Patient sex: F
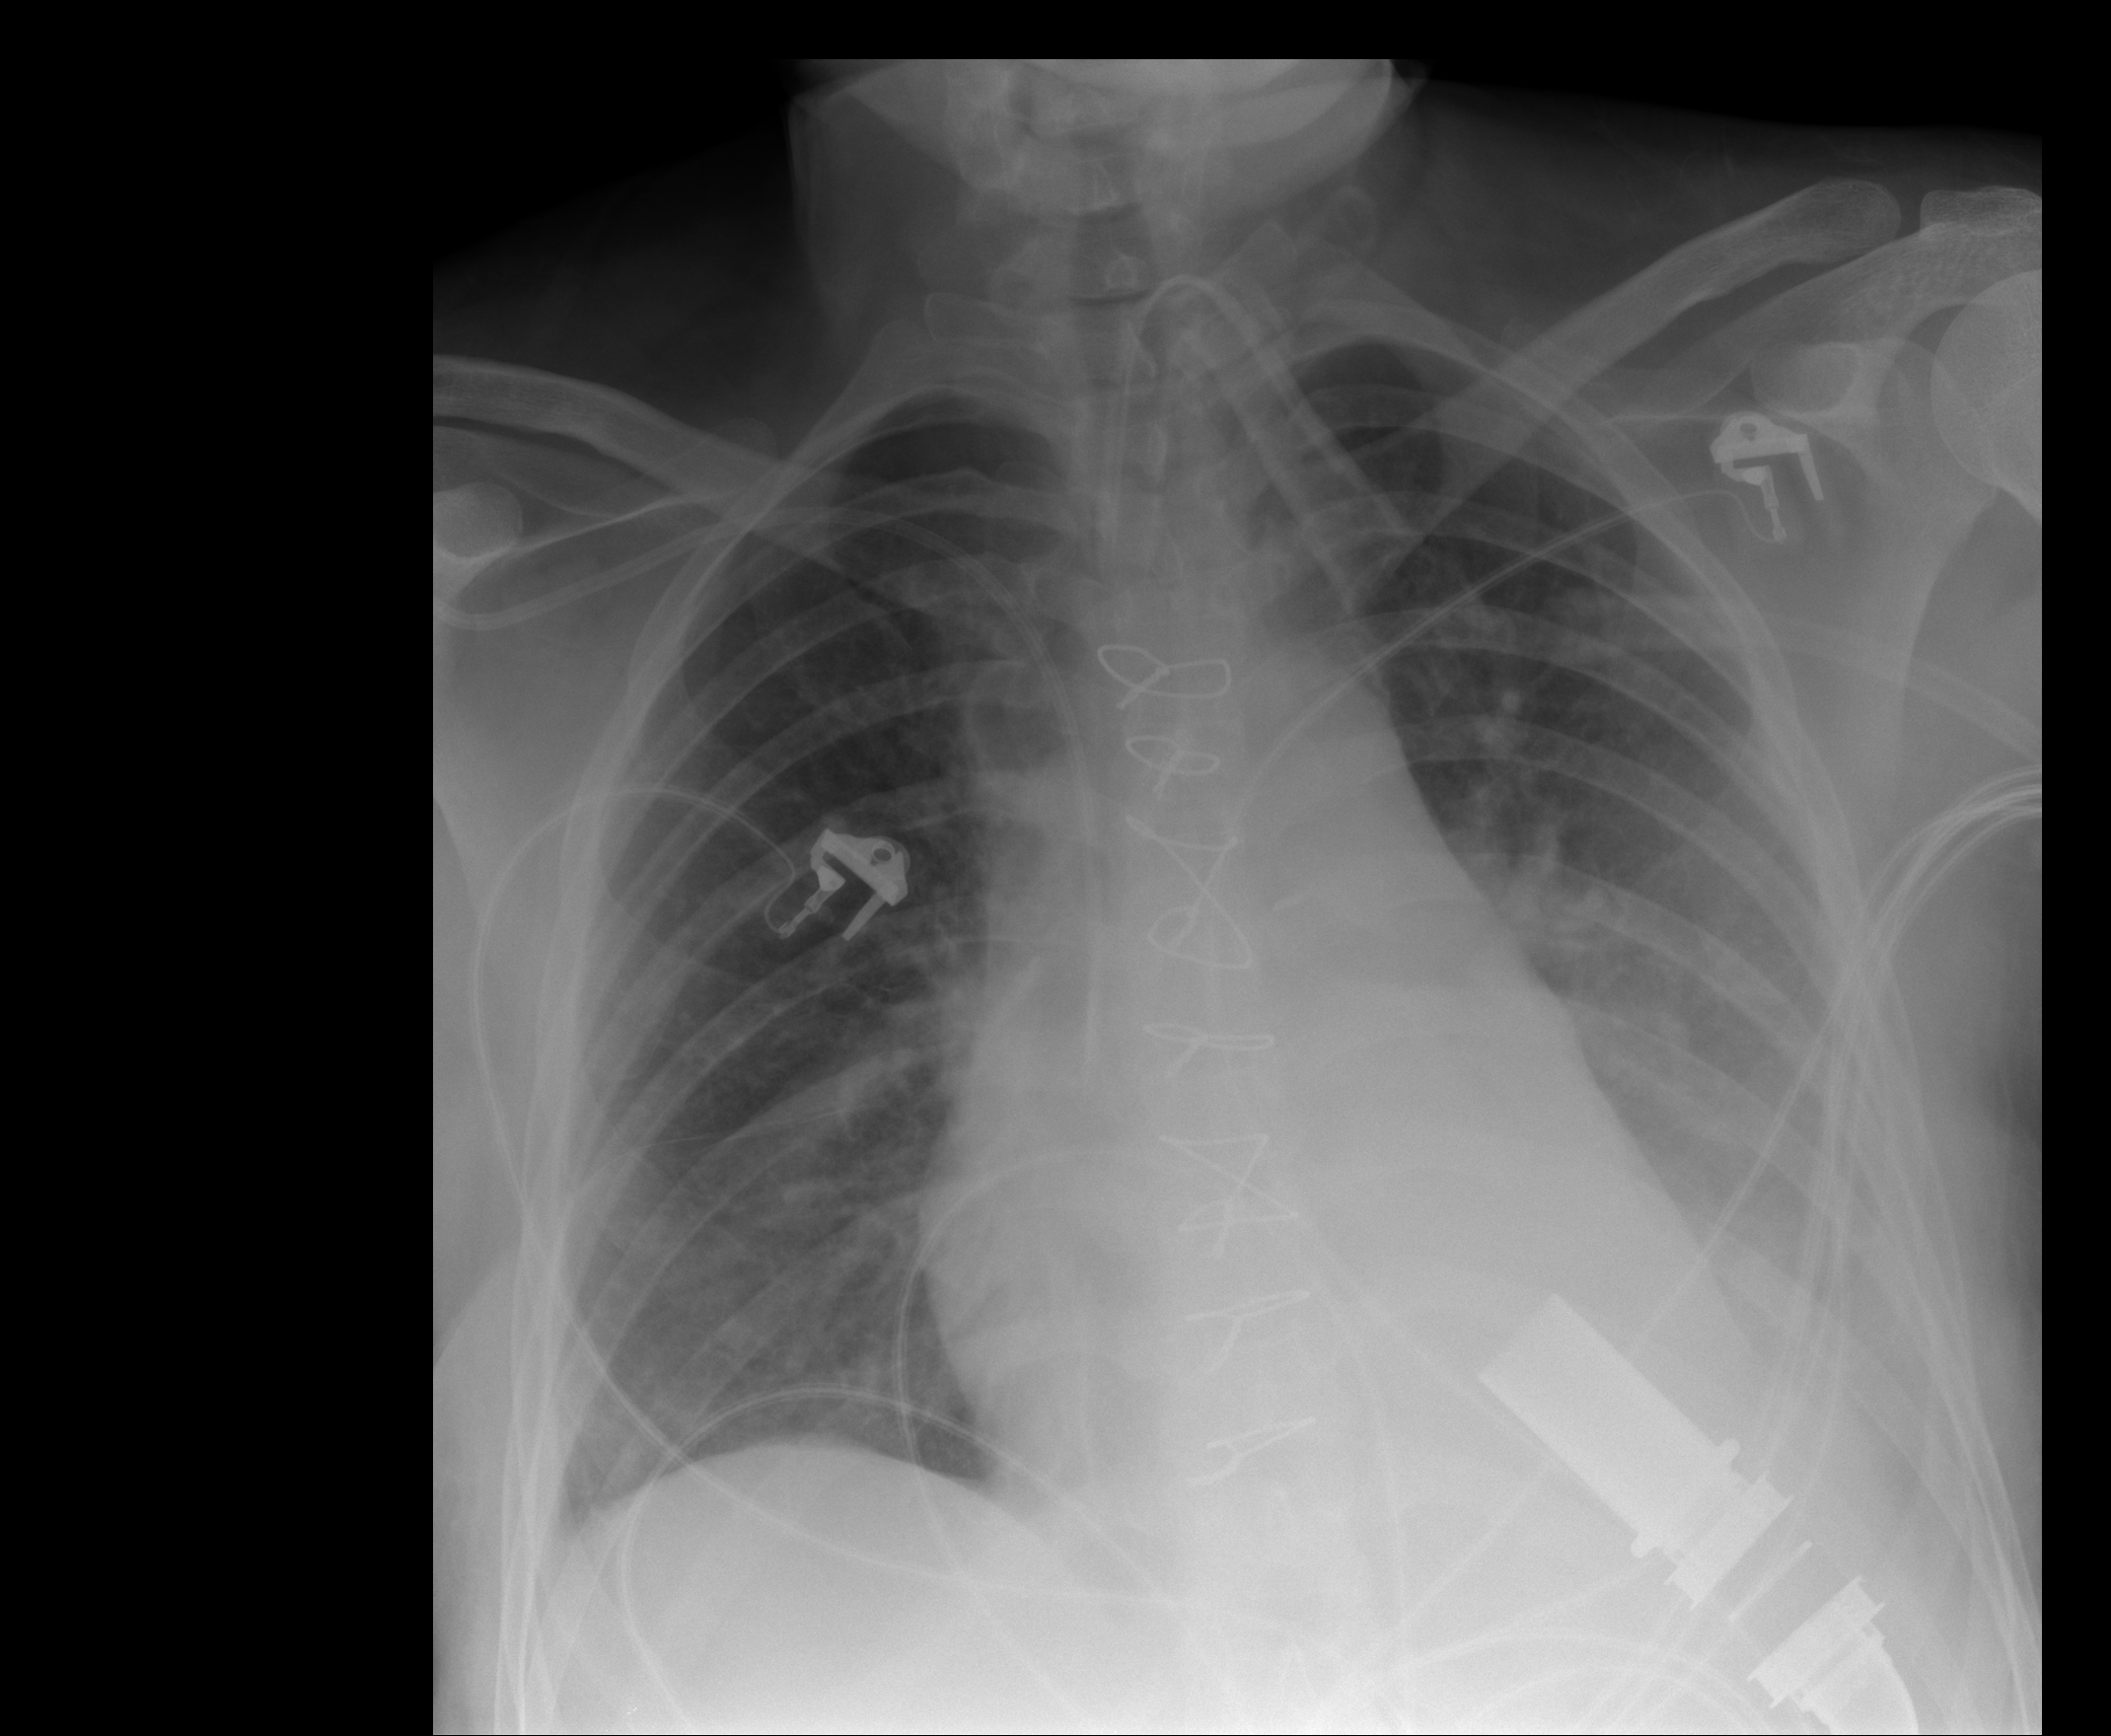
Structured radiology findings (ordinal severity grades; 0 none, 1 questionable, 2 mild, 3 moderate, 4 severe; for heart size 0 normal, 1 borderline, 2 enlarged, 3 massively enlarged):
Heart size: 0
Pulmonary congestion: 1
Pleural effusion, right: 1
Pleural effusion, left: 2
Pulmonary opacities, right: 0
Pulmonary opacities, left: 0
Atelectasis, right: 2
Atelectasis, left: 2